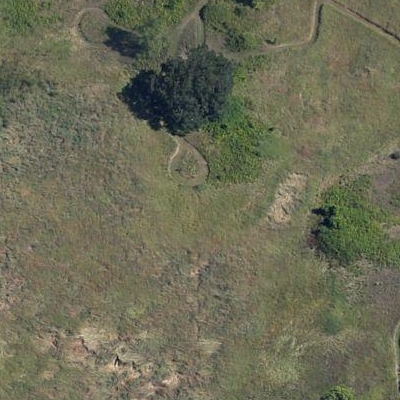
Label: aGrass